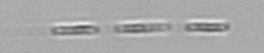
Label: Skeletonema